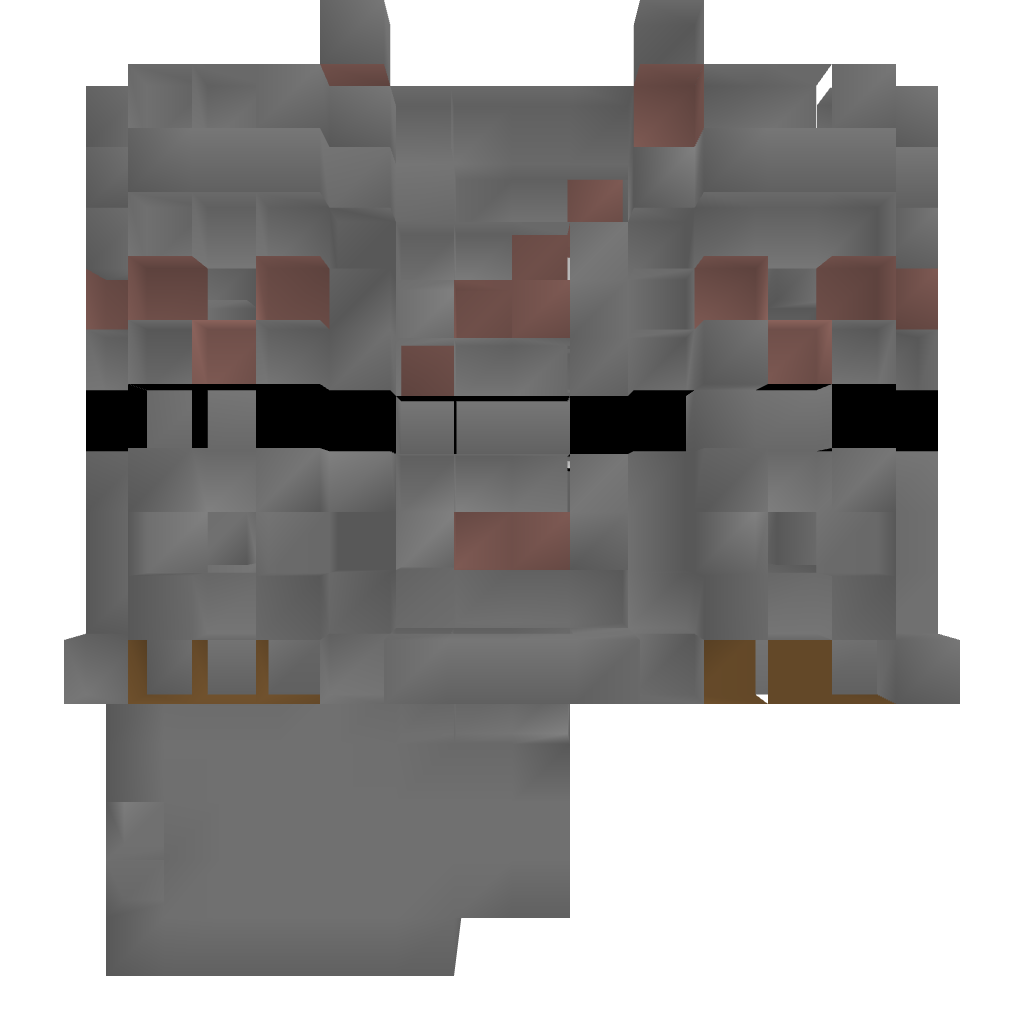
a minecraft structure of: PvP Tower [Black] 13 blocks high 1 line of black blocks in the middle of the structure